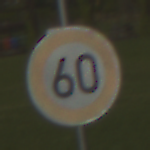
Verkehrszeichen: Geschwindigkeit60
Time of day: MorningAfternoon
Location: Outdoor (Suburban)
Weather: PartlyCloudy
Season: NotSpecified
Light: Natural